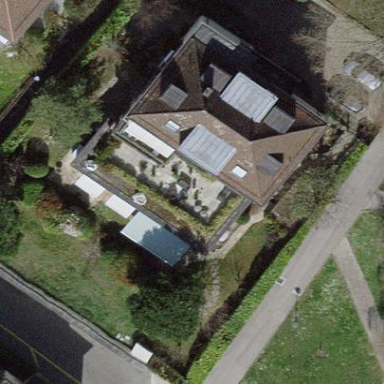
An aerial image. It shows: Hipped-roof building with apartments.